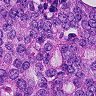
Metastatic tissue present: yes